Question: Is there a way to remove permanently from the application those two android navigation bars?

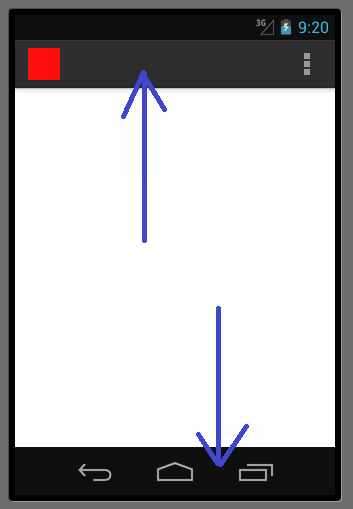
Answer: this is the eseist way I figure
'''
import android.app.Activity;
import android.os.Bundle;
import android.view.Window;
import android.view.WindowManager;
public class ActivityName extends Activity {
@Override
public void onCreate(Bundle savedInstanceState) {
super.onCreate(savedInstanceState);
// remove title
requestWindowFeature(Window.FEATURE_NO_TITLE);
getWindow().setFlags(WindowManager.LayoutParams.FLAG_FULLSCREEN,
WindowManager.LayoutParams.FLAG_FULLSCREEN);
setContentView(R.layout.main);
}
}
'''